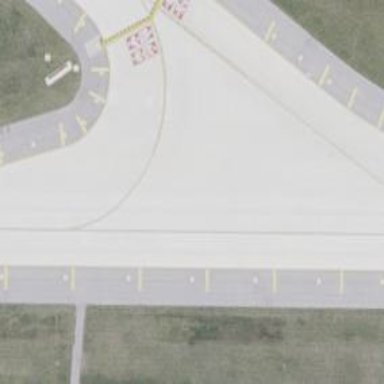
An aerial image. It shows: Image of taxiway at airport.